Interaction volume radius: 10 \u00c5
Interaction volume height: 20 \u00c5
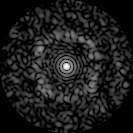
Disorder parameter: 0.7844